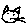
Label: cat